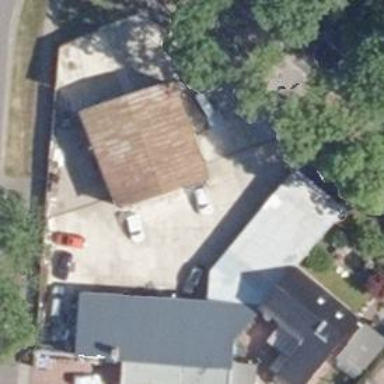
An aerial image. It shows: Gas station.